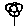
Label: flower